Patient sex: F
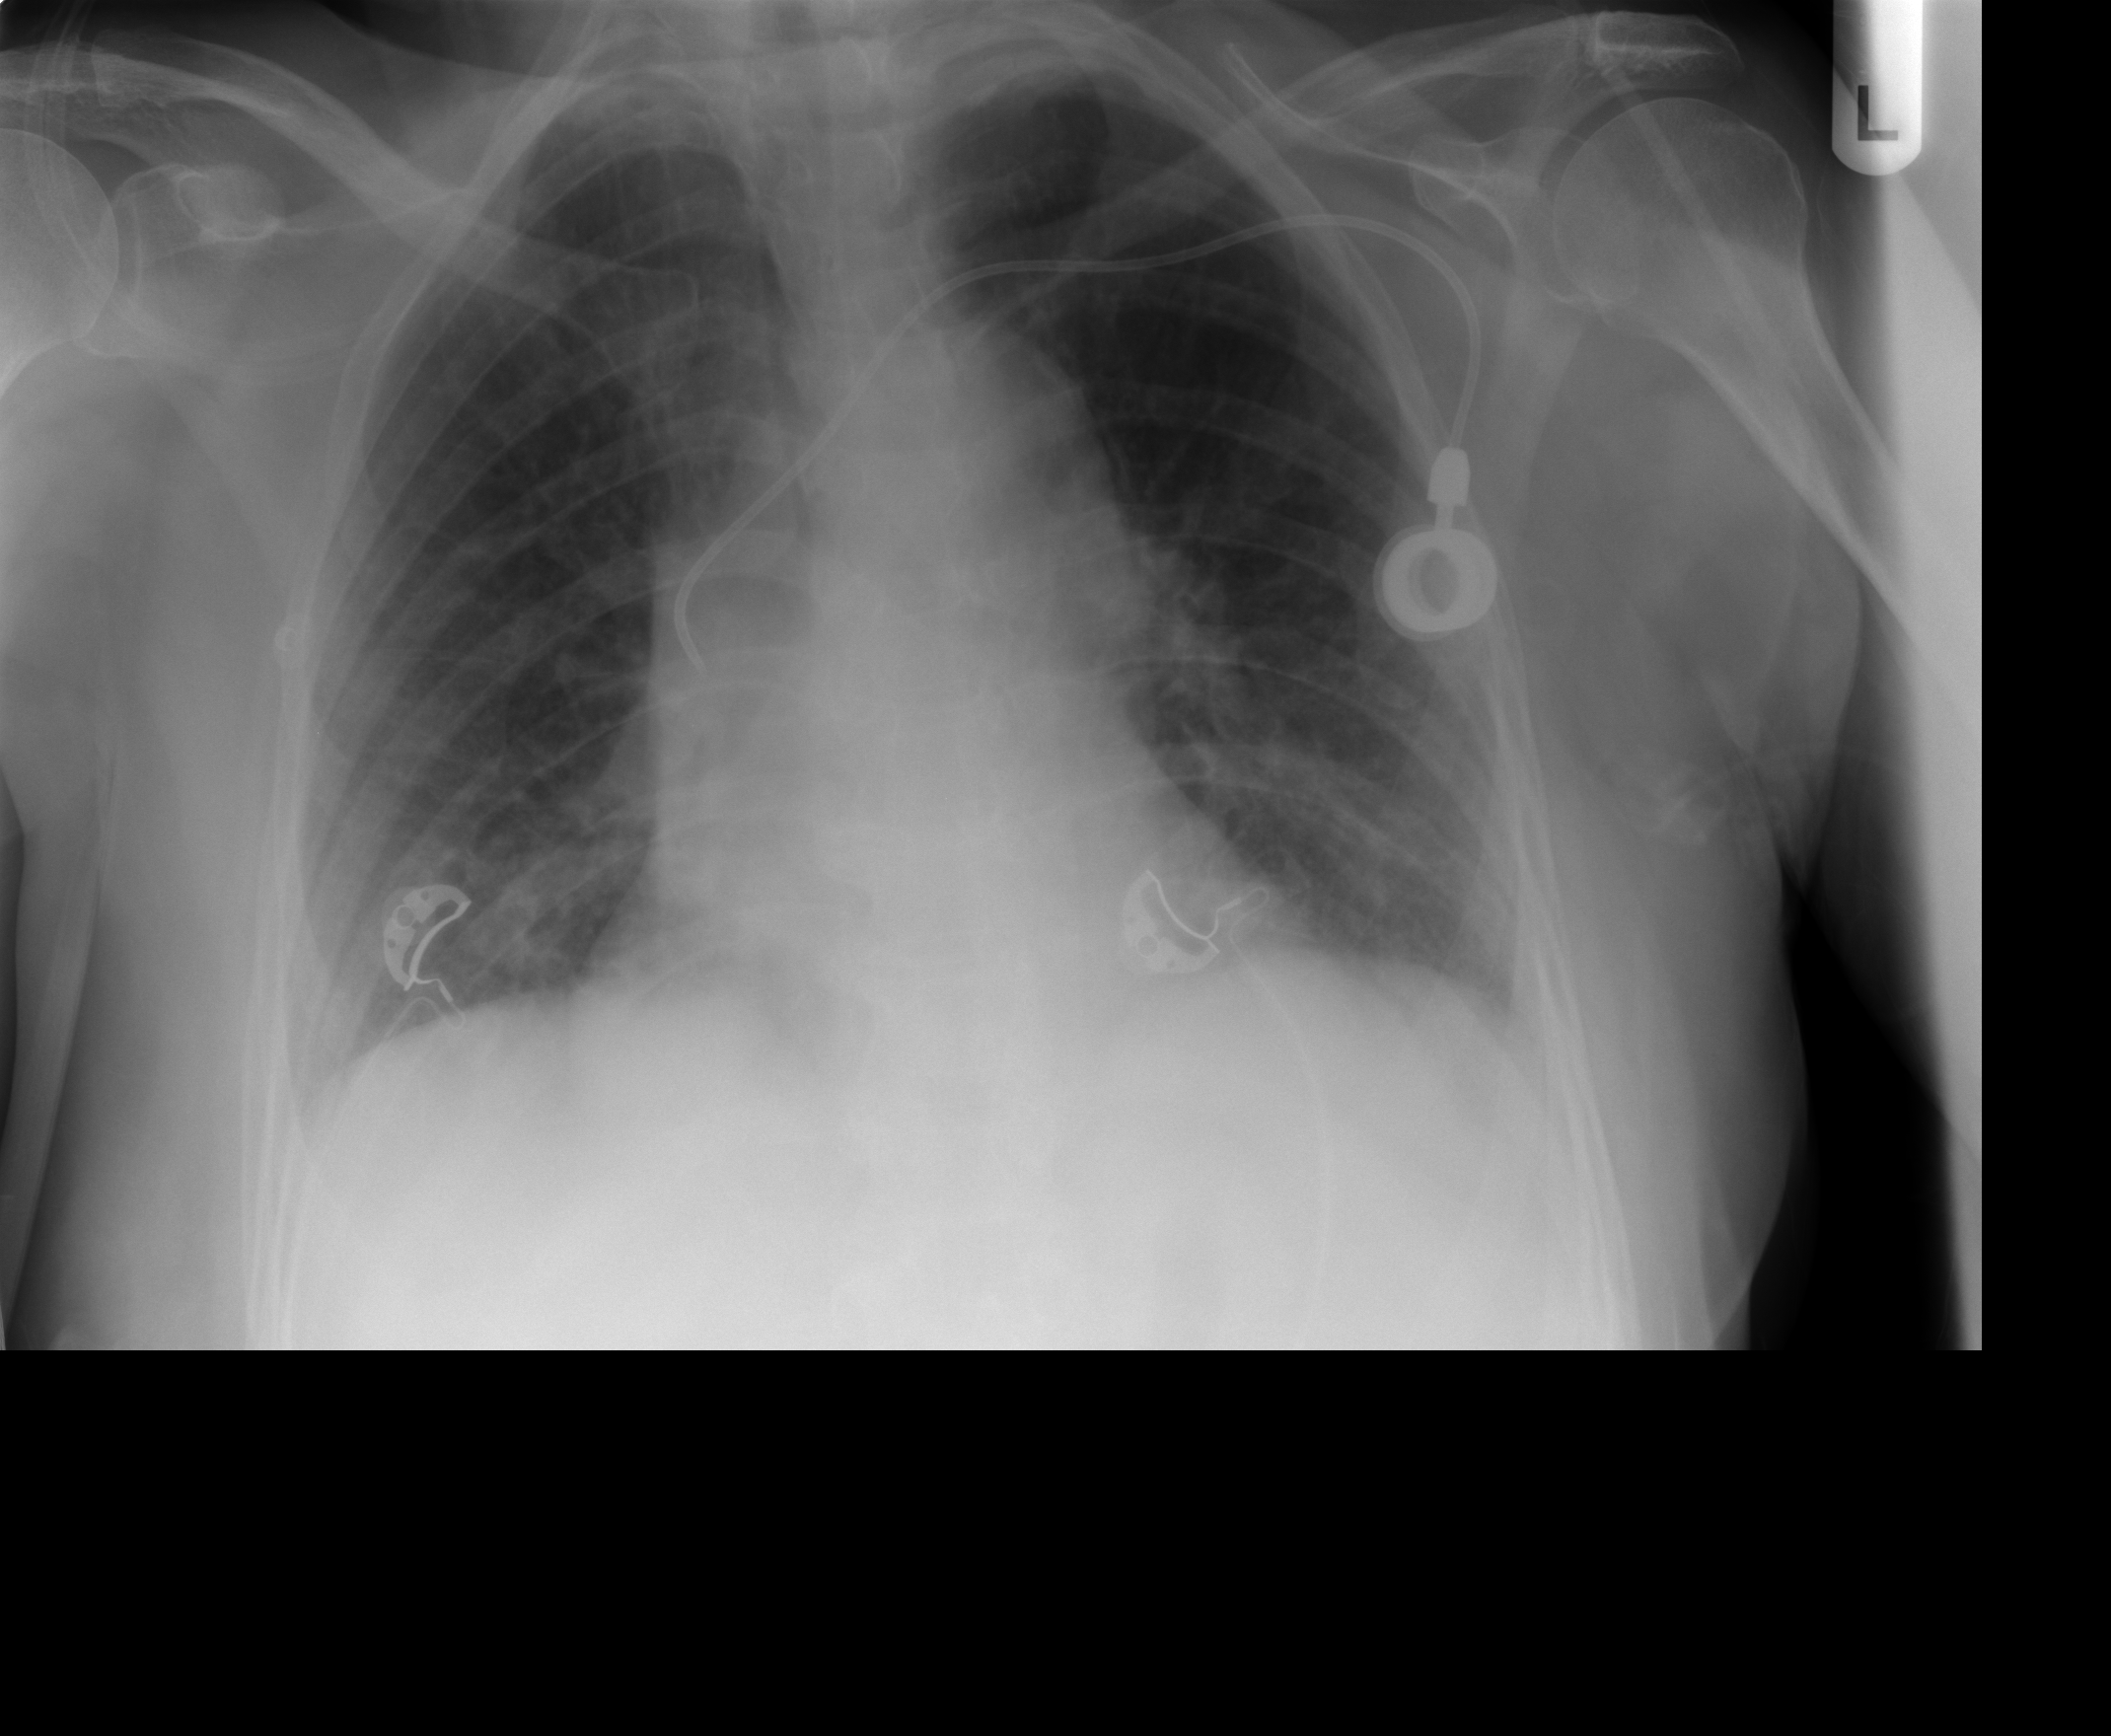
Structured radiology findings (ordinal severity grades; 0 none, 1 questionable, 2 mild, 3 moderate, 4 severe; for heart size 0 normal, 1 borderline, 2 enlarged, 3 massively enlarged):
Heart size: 2
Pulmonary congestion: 0
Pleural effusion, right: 0
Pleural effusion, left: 0
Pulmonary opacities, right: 0
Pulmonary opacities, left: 0
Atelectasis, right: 1
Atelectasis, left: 0